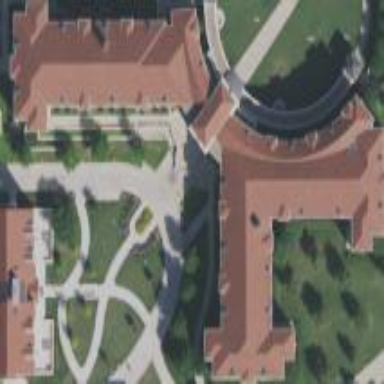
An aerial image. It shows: View of university building.